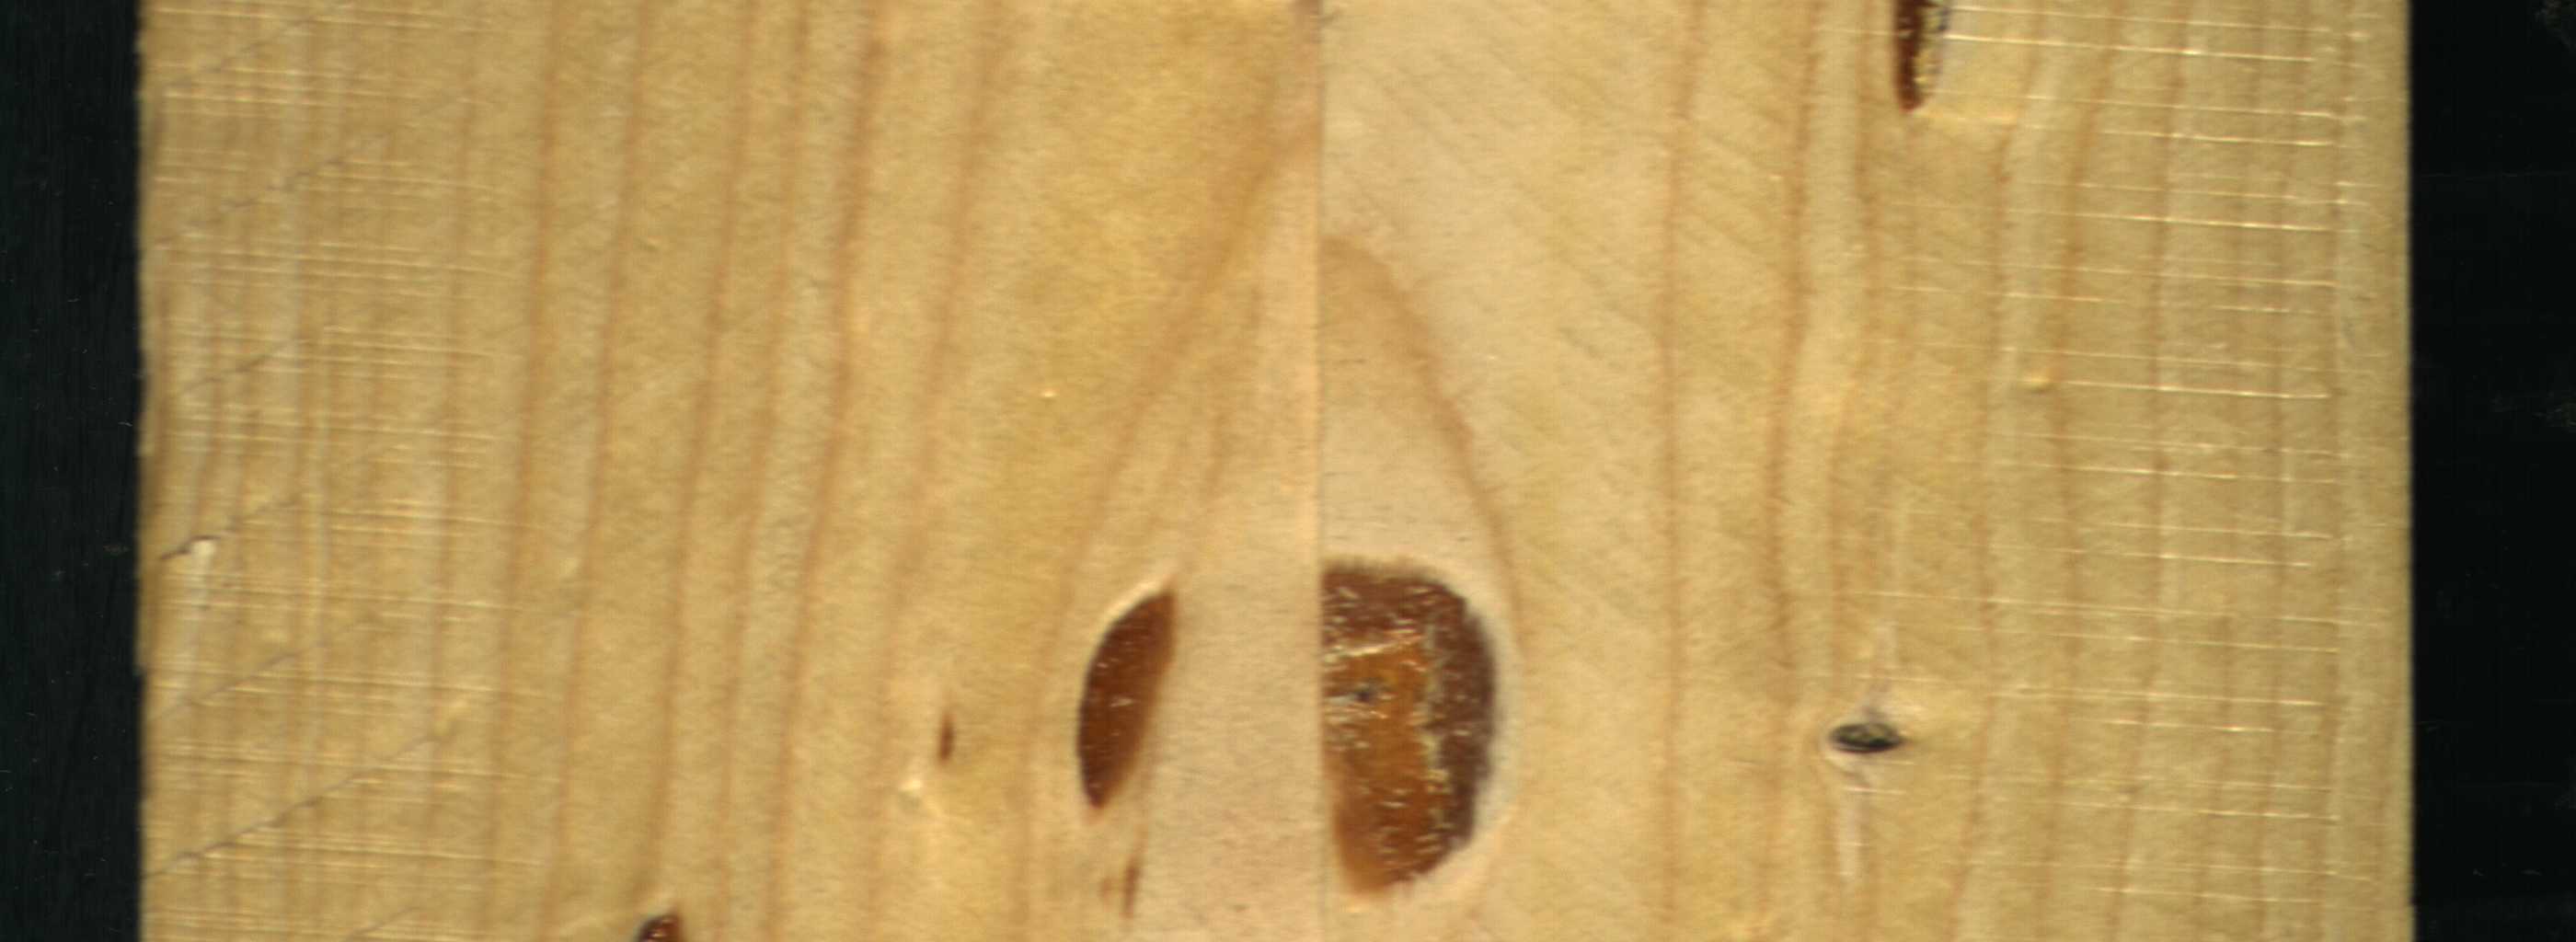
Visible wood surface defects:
resin
resin
resin
resin
Dead_Knot